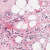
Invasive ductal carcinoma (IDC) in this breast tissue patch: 1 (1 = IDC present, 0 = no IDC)